Question: I want to turn off anti-aliasing and I believe I need to set to for that.
How can I do that with ?
This a a part of my code where I need turn off anti-aliasing:
'''
context.strokeStyle = gradient;
context.lineWidth = 1;
context.moveTo(x + size, y + size);
context.lineTo(x + dx, y + dy);
context.stroke();
'''
So lines should look like the one on right, and not other one on left.

Every help would be greatly appreciated!
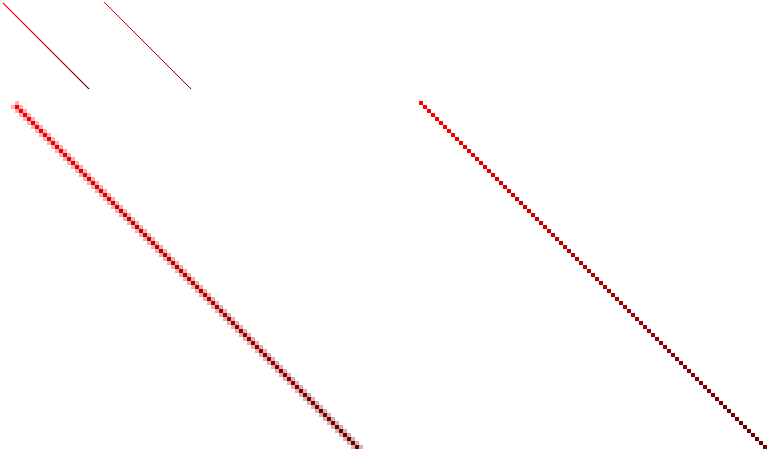
Answer: In SVG you can set the 'shape-rendering' property e.g like this:
'''
someElement.style.shapeRendering = "crispEdges";
'''
Or as an attribute:
'''
someElement.setAttribute("shape-rendering", "crispEdges");
'''
HTML5 canvas has no way for toggling anti-aliasing on/off, some reasons why are given by Ian Hickson in <URL>.